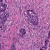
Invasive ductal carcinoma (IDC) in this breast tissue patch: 1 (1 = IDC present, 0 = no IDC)